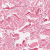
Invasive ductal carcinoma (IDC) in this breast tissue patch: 0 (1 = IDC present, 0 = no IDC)